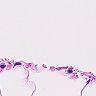
Metastatic tissue present: no